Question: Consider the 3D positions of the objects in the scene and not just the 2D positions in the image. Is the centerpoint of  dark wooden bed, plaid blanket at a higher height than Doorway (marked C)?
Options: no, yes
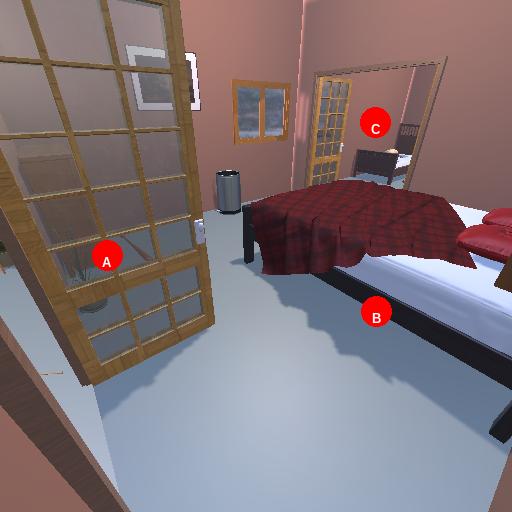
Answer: no